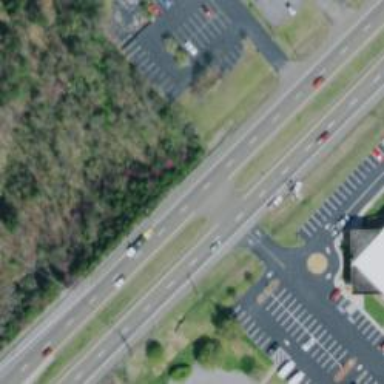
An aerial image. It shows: Trunk link highway.